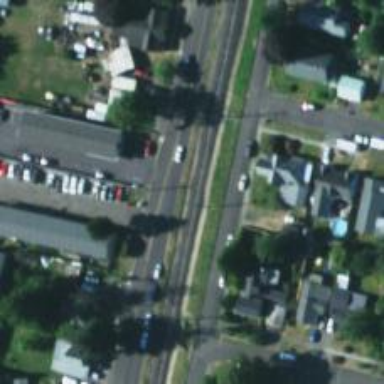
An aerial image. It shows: Tertiary road with sidewalk on the left.